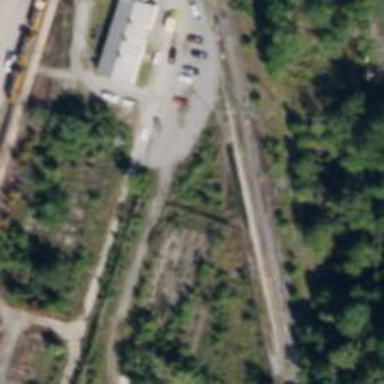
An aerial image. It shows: Abandoned railway spur.